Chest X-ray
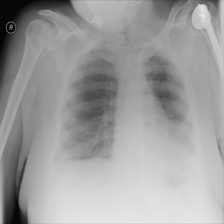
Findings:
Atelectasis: negative
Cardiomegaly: negative
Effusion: negative
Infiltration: negative
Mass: negative
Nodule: negative
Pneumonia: negative
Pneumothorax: negative
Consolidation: negative
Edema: negative
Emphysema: negative
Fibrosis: negative
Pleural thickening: negative
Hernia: negative